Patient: sex M, age 58
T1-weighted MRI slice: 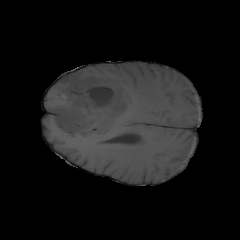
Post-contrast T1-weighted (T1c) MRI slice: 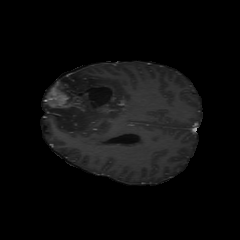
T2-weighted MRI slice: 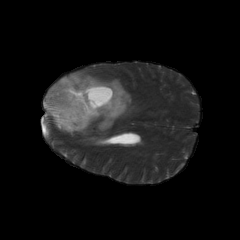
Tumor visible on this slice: yes
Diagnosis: Astrocytoma, IDH-mutant
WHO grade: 4